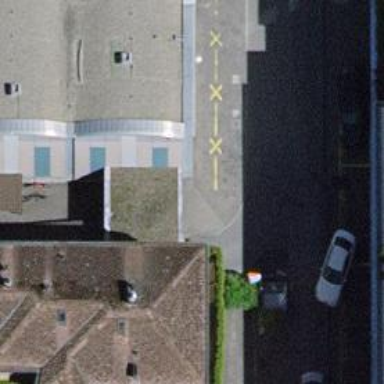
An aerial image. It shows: Parking entrance.